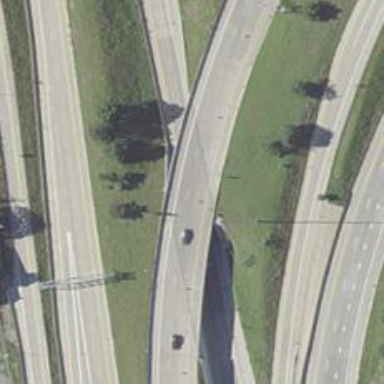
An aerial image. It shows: Motorway bridge.